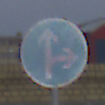
Verkehrszeichen: VorgeschriebeneFahrtrichtungGeradeausOderRechts
Umgebung: Outdoor, Beach
Tageszeit: SunriseSunset
Wetter: Overcast
Licht: Natural
Jahreszeit: NotSpecified
Kontrast: LowContrast